Interaction volume radius: 5 \u00c5
Interaction volume height: 20 \u00c5
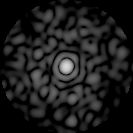
Disorder parameter: 0.8464